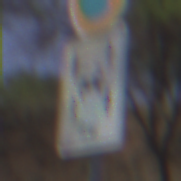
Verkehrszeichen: CarsharingfahrzeugeFrei
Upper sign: EingeschraenktesHalteverbot
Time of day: Midday
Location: Outdoor (RoadRail)
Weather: Clear
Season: NotSpecified
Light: Natural